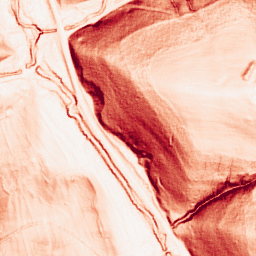
Category: morphological
Decomposition family: morphological_gradient
Decomposition parameters: size: 3
shape: square
Upsampling method: regularized
Upsampling parameters: scale: 2
lambda_reg: 0.01
Upsampling scale: 2